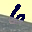
Label: 6